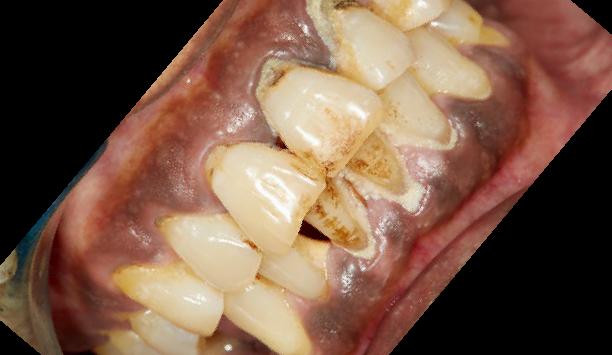
Condition: Calculus